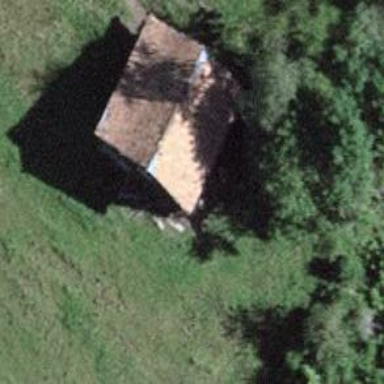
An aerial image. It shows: Barn.